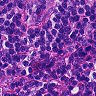
Metastatic tissue present: no